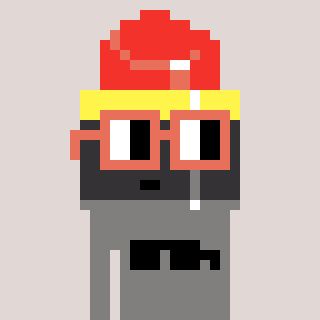
a pixel art character with square orange glasses, a lipstick-shaped head and a bluegrey-colored body on a warm background